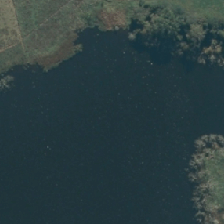
Land cover: lake_pond